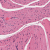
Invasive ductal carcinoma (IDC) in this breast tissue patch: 0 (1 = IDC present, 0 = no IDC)